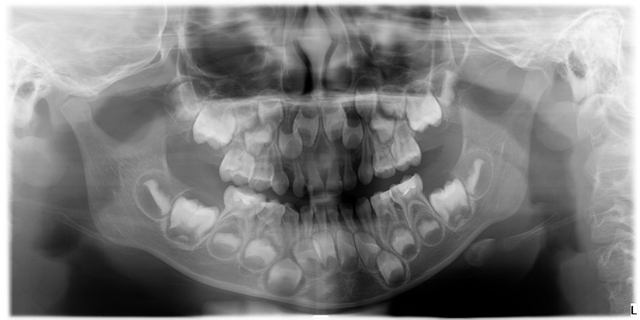
child